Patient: sex F, age 44
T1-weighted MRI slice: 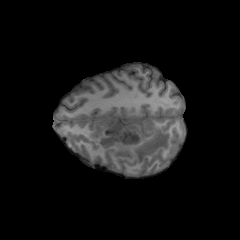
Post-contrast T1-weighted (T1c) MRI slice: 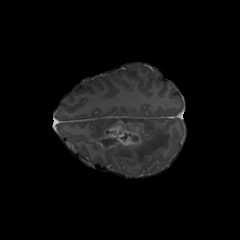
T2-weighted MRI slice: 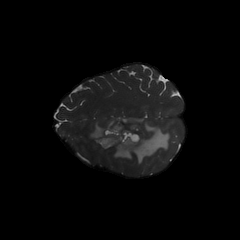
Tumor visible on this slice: yes
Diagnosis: Glioblastoma, IDH-wildtype
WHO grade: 4